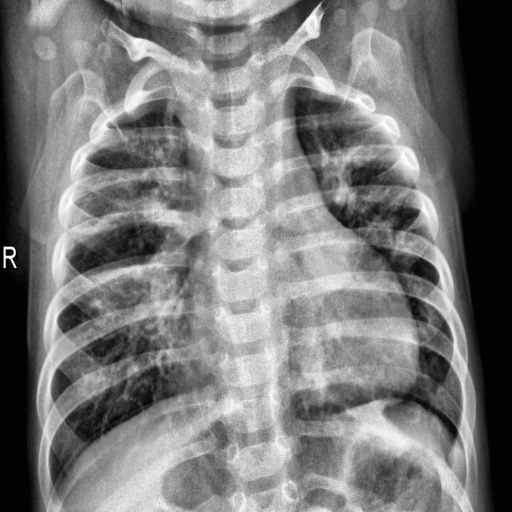
Finding: PNEUMONIA